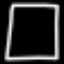
Label: hourglass